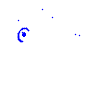
Particle: proton